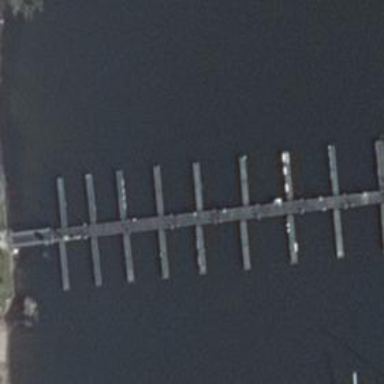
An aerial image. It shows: Man-made pier.